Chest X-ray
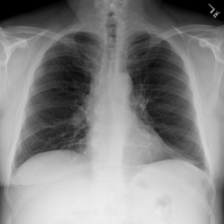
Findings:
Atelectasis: positive
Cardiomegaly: negative
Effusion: negative
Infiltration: negative
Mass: negative
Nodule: negative
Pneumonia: negative
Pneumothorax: negative
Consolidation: negative
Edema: negative
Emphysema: negative
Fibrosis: positive
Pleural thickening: negative
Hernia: negative